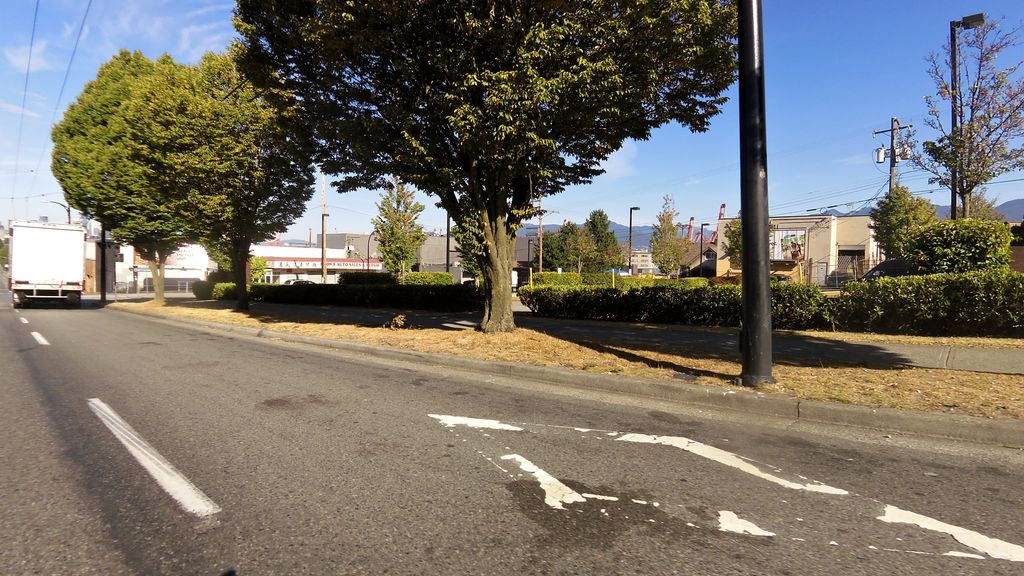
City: vancouver